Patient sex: F
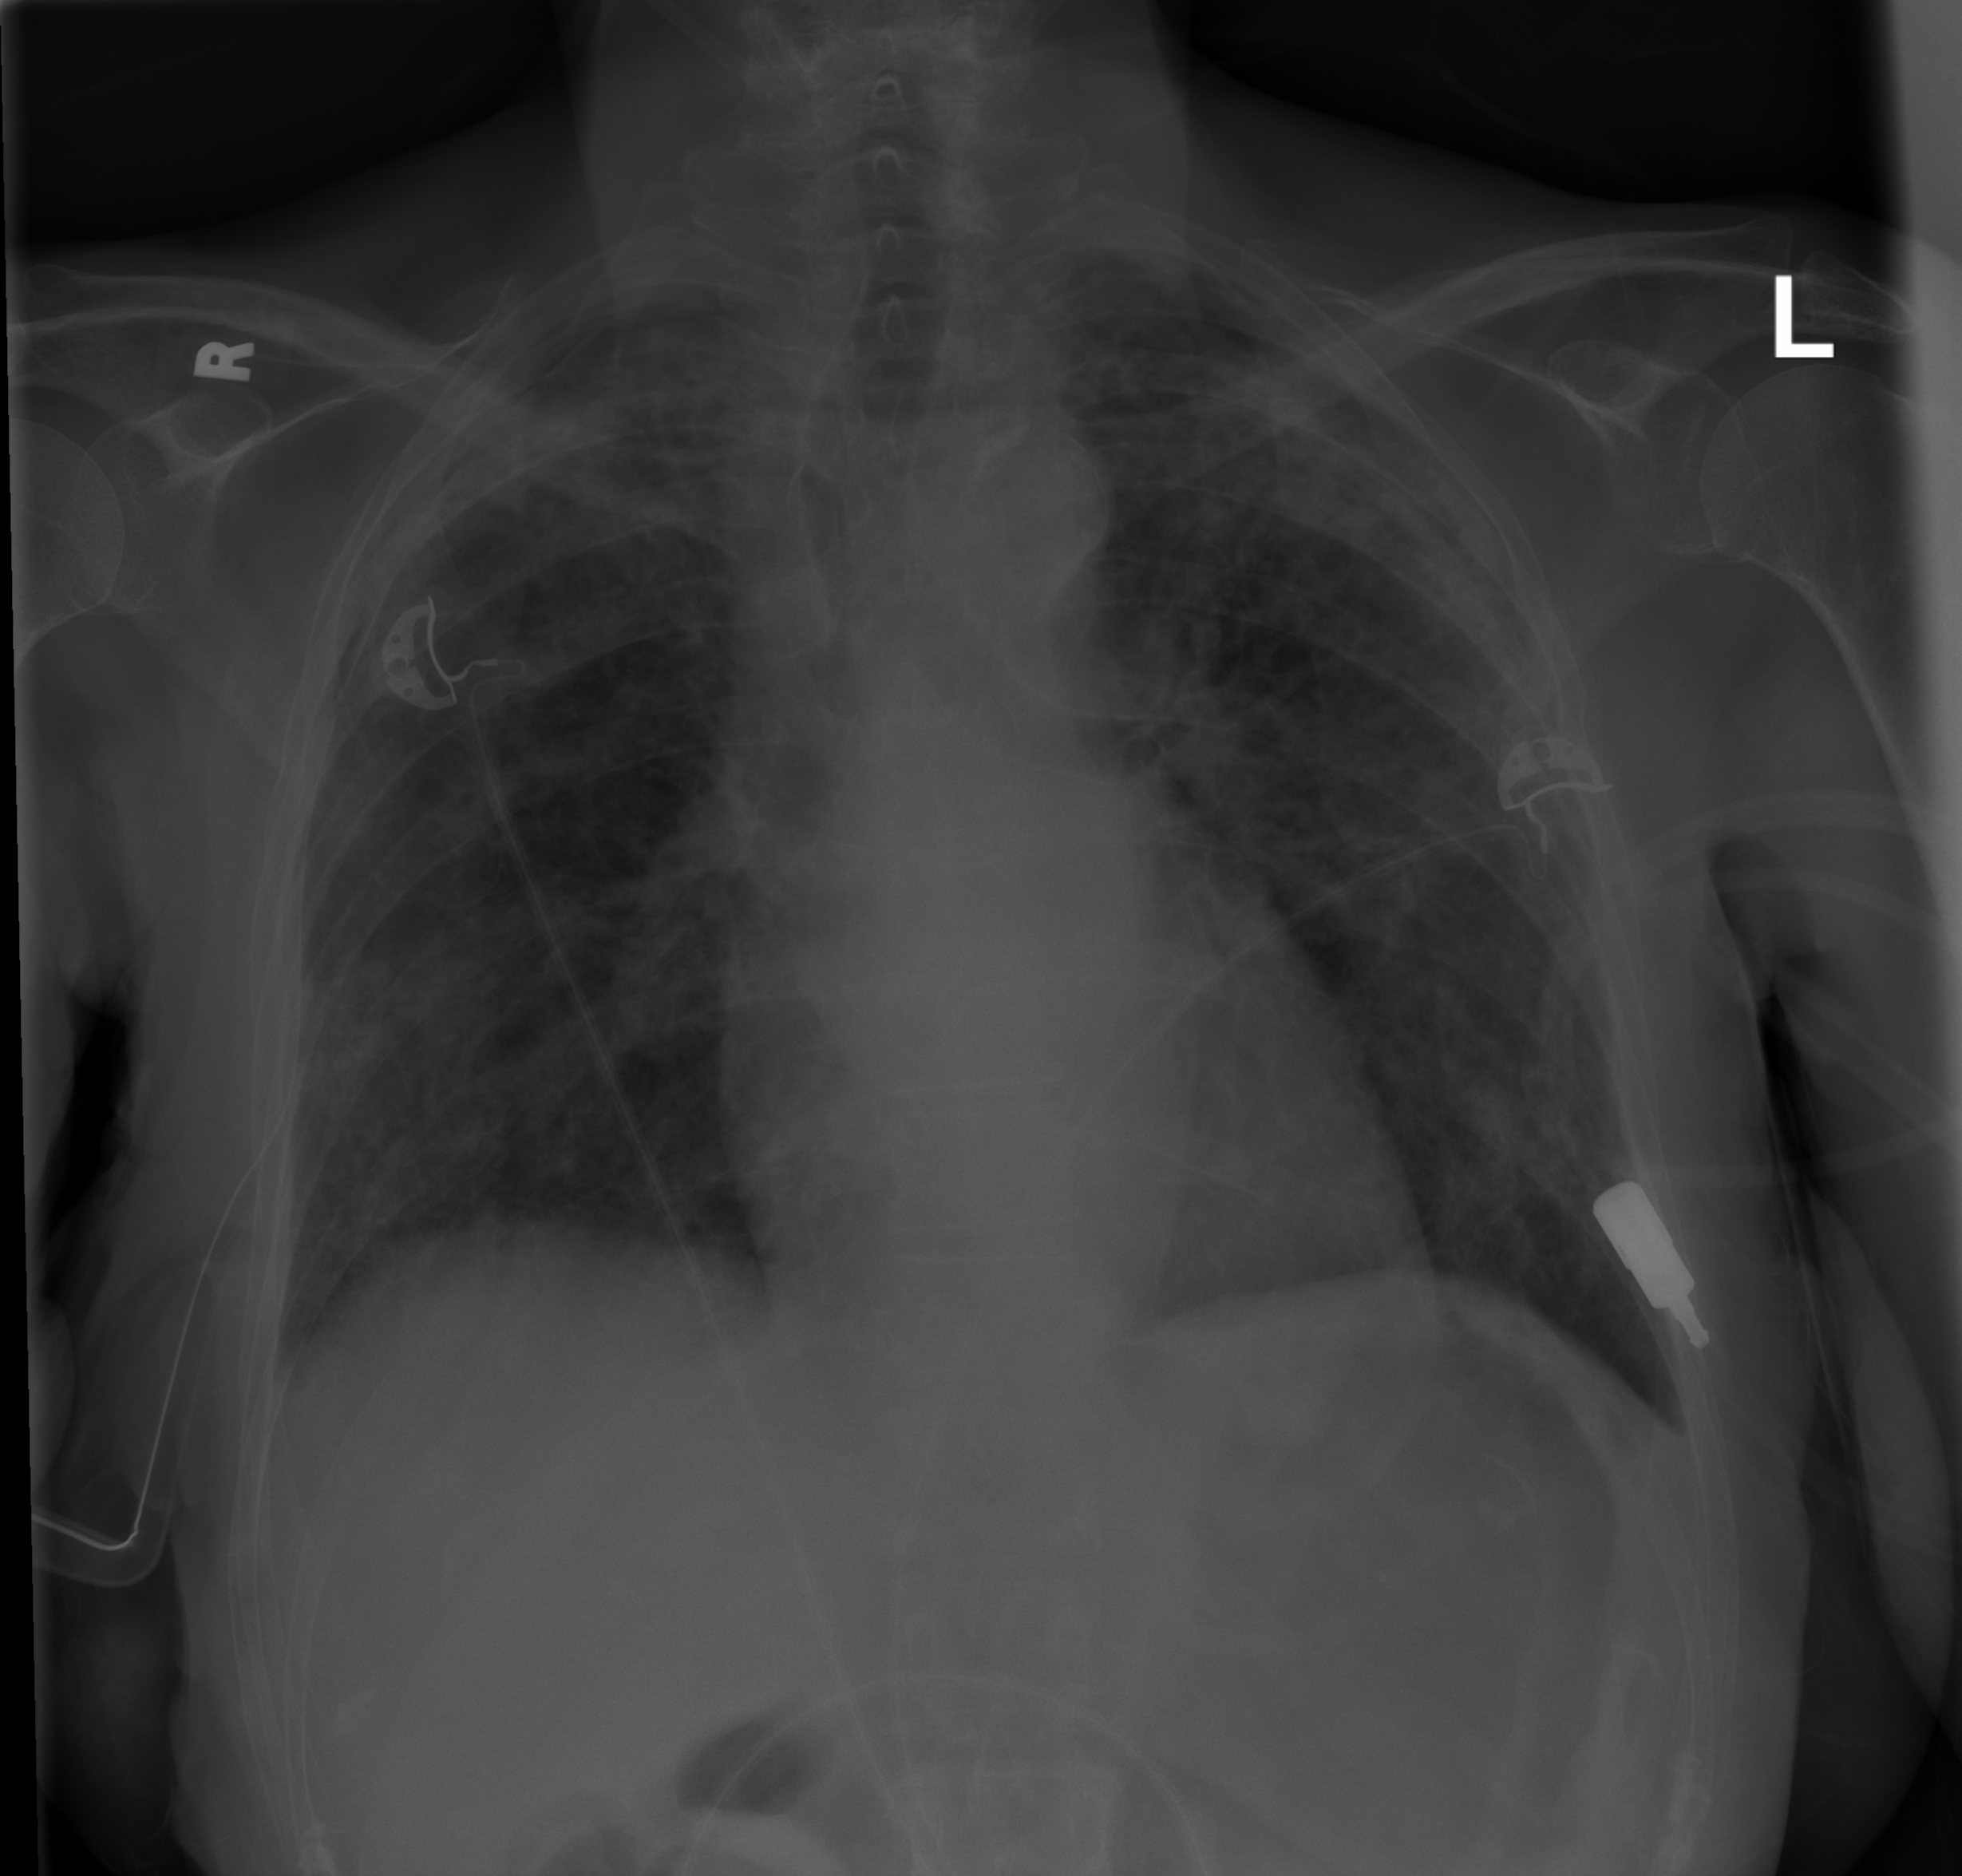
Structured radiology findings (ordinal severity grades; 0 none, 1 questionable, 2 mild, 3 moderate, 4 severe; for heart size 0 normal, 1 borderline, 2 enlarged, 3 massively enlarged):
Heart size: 0
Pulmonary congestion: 0
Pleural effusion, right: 0
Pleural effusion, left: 0
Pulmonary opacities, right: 2
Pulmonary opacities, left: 2
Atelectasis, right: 0
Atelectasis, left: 0